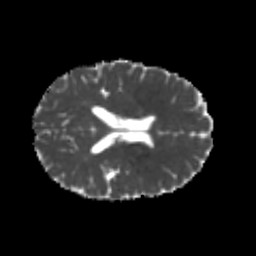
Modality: MD
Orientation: axial
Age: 23
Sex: female
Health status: healthy
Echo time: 0.074 s